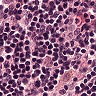
Metastatic tissue present: no